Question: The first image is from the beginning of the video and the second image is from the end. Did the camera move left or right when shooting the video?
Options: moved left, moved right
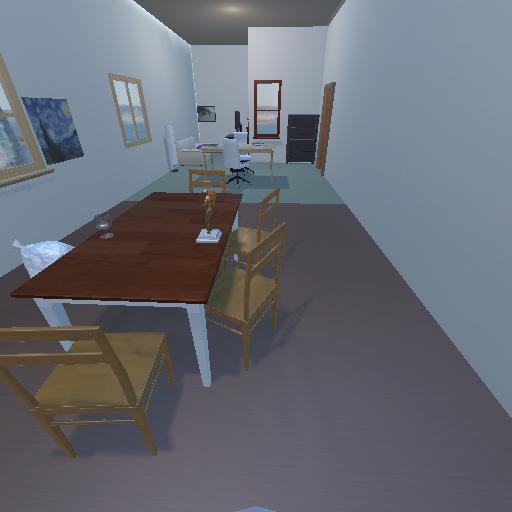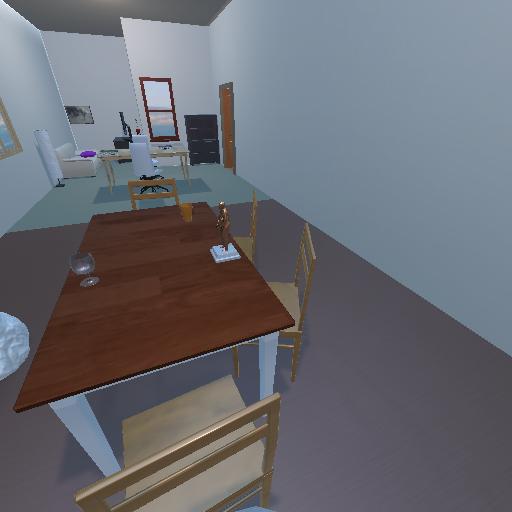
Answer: moved left